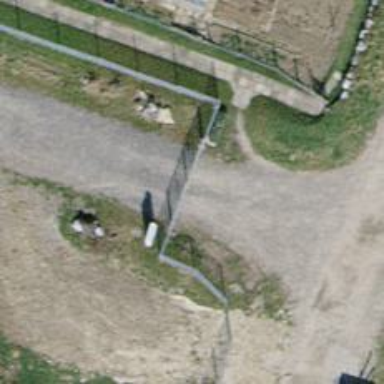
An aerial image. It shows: Gate.